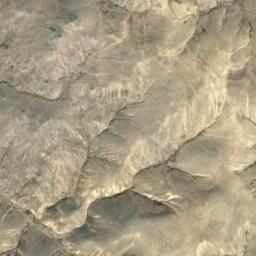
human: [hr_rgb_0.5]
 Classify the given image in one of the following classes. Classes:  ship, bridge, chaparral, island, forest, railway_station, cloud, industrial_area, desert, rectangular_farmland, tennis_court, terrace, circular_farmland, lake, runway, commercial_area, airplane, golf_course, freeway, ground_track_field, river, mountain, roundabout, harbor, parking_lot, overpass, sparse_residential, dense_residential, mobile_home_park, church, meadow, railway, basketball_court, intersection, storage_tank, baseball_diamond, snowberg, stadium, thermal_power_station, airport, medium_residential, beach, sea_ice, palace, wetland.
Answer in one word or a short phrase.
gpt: mountain